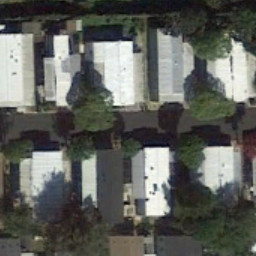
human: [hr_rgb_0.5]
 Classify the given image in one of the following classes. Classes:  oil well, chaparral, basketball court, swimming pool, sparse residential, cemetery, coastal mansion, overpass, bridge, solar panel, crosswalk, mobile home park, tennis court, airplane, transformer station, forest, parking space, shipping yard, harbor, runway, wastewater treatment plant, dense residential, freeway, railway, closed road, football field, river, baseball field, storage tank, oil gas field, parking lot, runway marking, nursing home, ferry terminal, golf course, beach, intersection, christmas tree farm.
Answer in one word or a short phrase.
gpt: mobile home park